Field crop: maize
Growth stage: 1
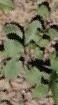
Species: convolvulus